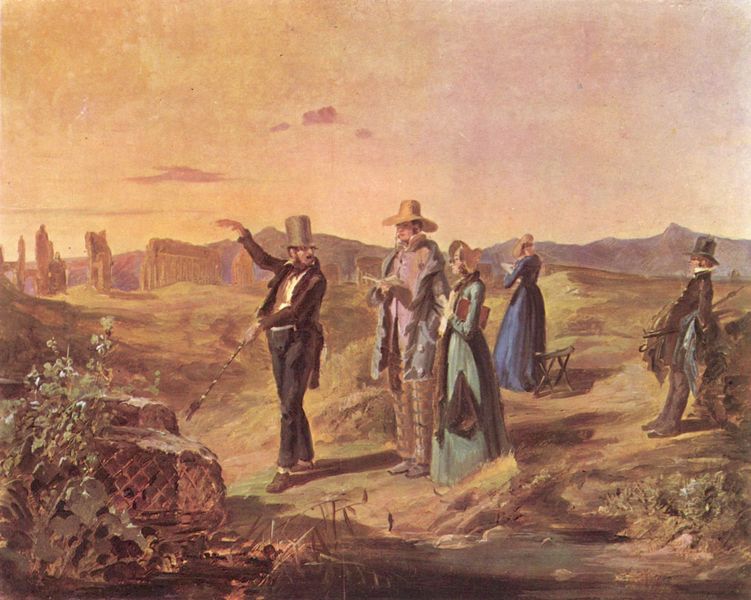
Titel: Engländer in der Campagna
Künstler: Carl Spitzweg
Standort: Berlin
Institution: Alte Nationalgalerie
Schlagwörter: berg, blau, dunkel, felsen, gemälde, gruppe, hand, himmel, mann, schatten, wasser, weiß, wolken, bäume, fluss, frauen, gelb, grün, landschaft, menschen, ocker, sand, stadt, teich, ufer, abend, blume, braun, damen, daumen, finger, frau, hell, hut, hüte, kleid, kleider, licht, männer, orange, schwarz, stuhl, türkis, gras, gürtel, rot, schal, weg, wiese, wolke, beige, gesellschaft, haube, herren, leute, menge, zylinder, anzug, hemd, hose, jacke, mütze, mützen, wand, kleidung, mensch, stein, steine, bild, hände, öl, erde, feld, ferne, gräser, horizont, hügel, morgen, natur, schilf, sonnenaufgang, strauch, weite, busch, büsche, gehen, gewässer, sonne, sträucher, boden, sessel, paar, personen, person, pflanze, pflanzen, stock, kopfbedeckung, sommer, sitz, italien, schuhe, schule, stab, heiß, hemden, warm, berge, fels, gebirge, mauer, ziegel, abendsonne, lila, sonnenuntergang, tag, violett, ausflug, hocker, romantik, hat, men, people, white, women, frack, arm, black, falte, green, painting, woman, klappstuhl, strohhut, zeigefinger, lesen, maler, malerin, staffelei, pink, brown, zeigen, wände, verfall, spitzweg, ruine, suchen, buch, orient, spaziergang, draußen, künstler, engländer, leinwand, ruinen, beutel, tasche, pinsel, flora, studien, biedermeier, ehepaar, eheleute, mauern, cloud, man, sky, reise, wanderer, erhoben, hills, landscape, mountain, mountains, nature, water, houses, suit, tempel, personengruppe, america, paper, taschen, ruins, coat, hats, sketch, walking, wanderung, verfallen, scene, erklärung, reading, führung, bourgeoisie, leaves, archäologie, touristen, ausgrabung, read, pond, west, prärie, book, cane, tourist, travel, sunset, desert, dawn, gentleman, tophat, pointing, stones, malkurs, weeds, sonntagsspaziergang, vines, erklärend, kurs, grand tour, tour, tourists, studienfahrt, 2 frauen, 3 männer, gramauern, muted, speaking, gemusterte hose, zigend, +, lifted, travelling, viewing, wanderei, settler, bonnets, ruines, pioneers, begehung, united states of america, touring, yellowpuple